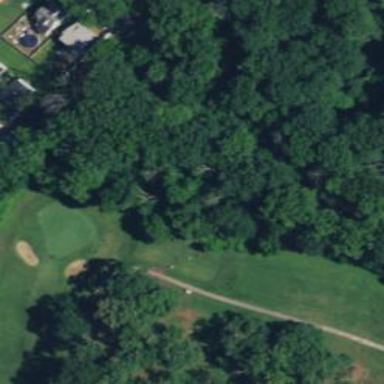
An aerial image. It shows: Grass area designated as golf tee.